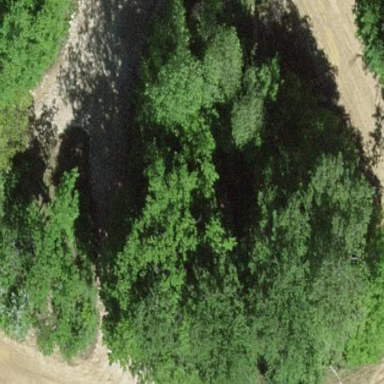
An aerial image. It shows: Forest area.